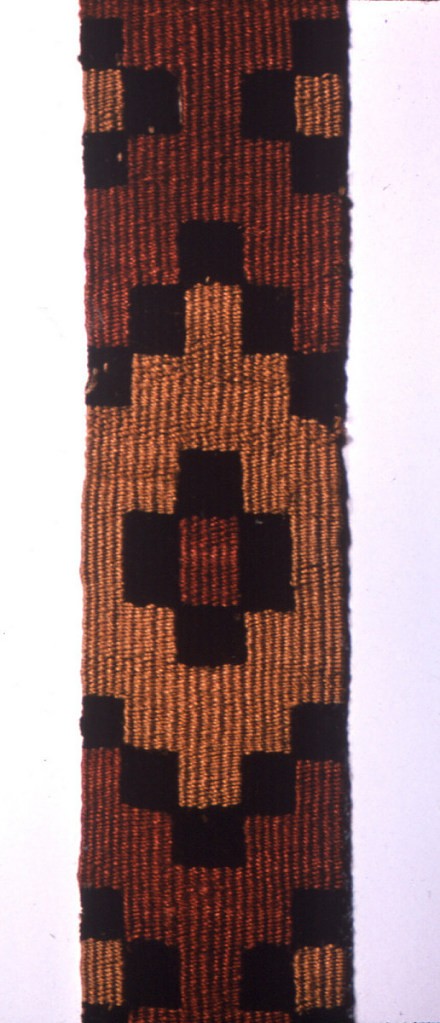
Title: Band
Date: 1100–1400
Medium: cotton and wool warp, wool weft Technique: slit tapestry
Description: Narrow woven band with repeats of geometrical motifs in red, dark brown and yellow. Blue welts on warps of natural cotton and brown wool twisted together.